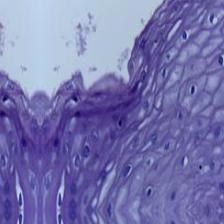
Diagnosis: Normal